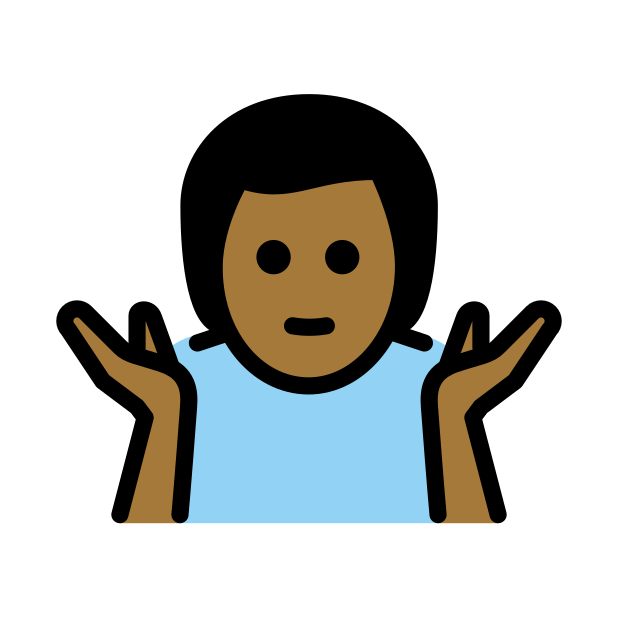
man shrugging: medium-dark skin tone